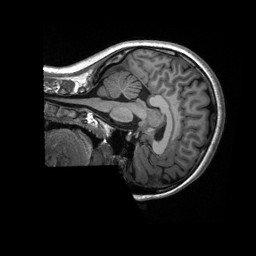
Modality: T1w
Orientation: sagittal
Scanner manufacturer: siemens
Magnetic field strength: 3 T
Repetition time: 2.3 s
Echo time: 0.00232 s